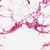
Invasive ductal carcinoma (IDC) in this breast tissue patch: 0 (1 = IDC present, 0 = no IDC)